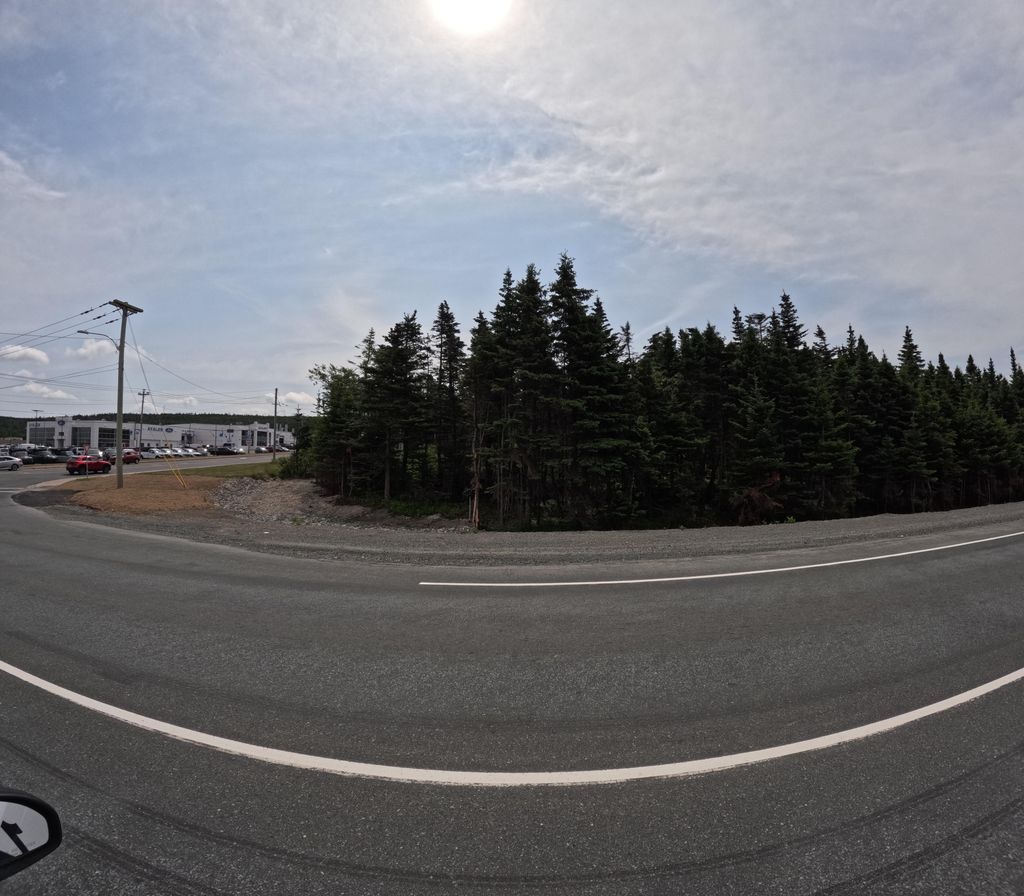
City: st_johns